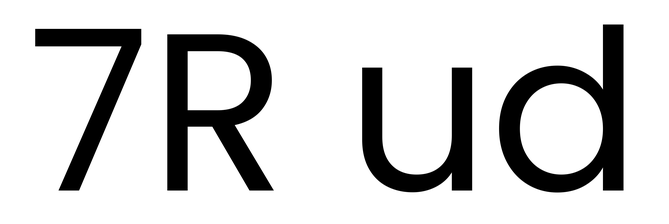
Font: Poppins-Regular